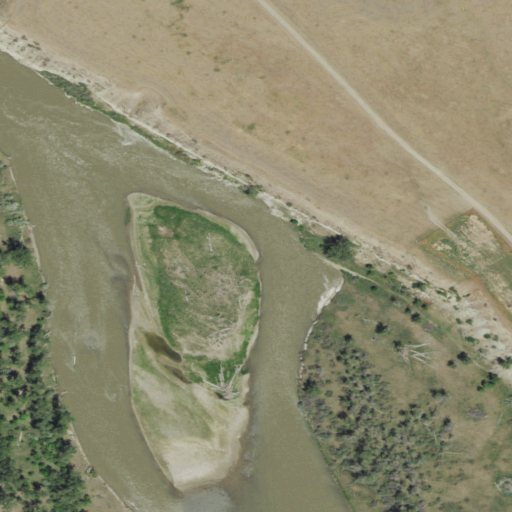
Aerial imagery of valley in Montana named Eckman Coulee containing grassland, open water, herbaceous wetlands, evergreen forest, woody wetlands, and cultivated crops